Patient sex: M
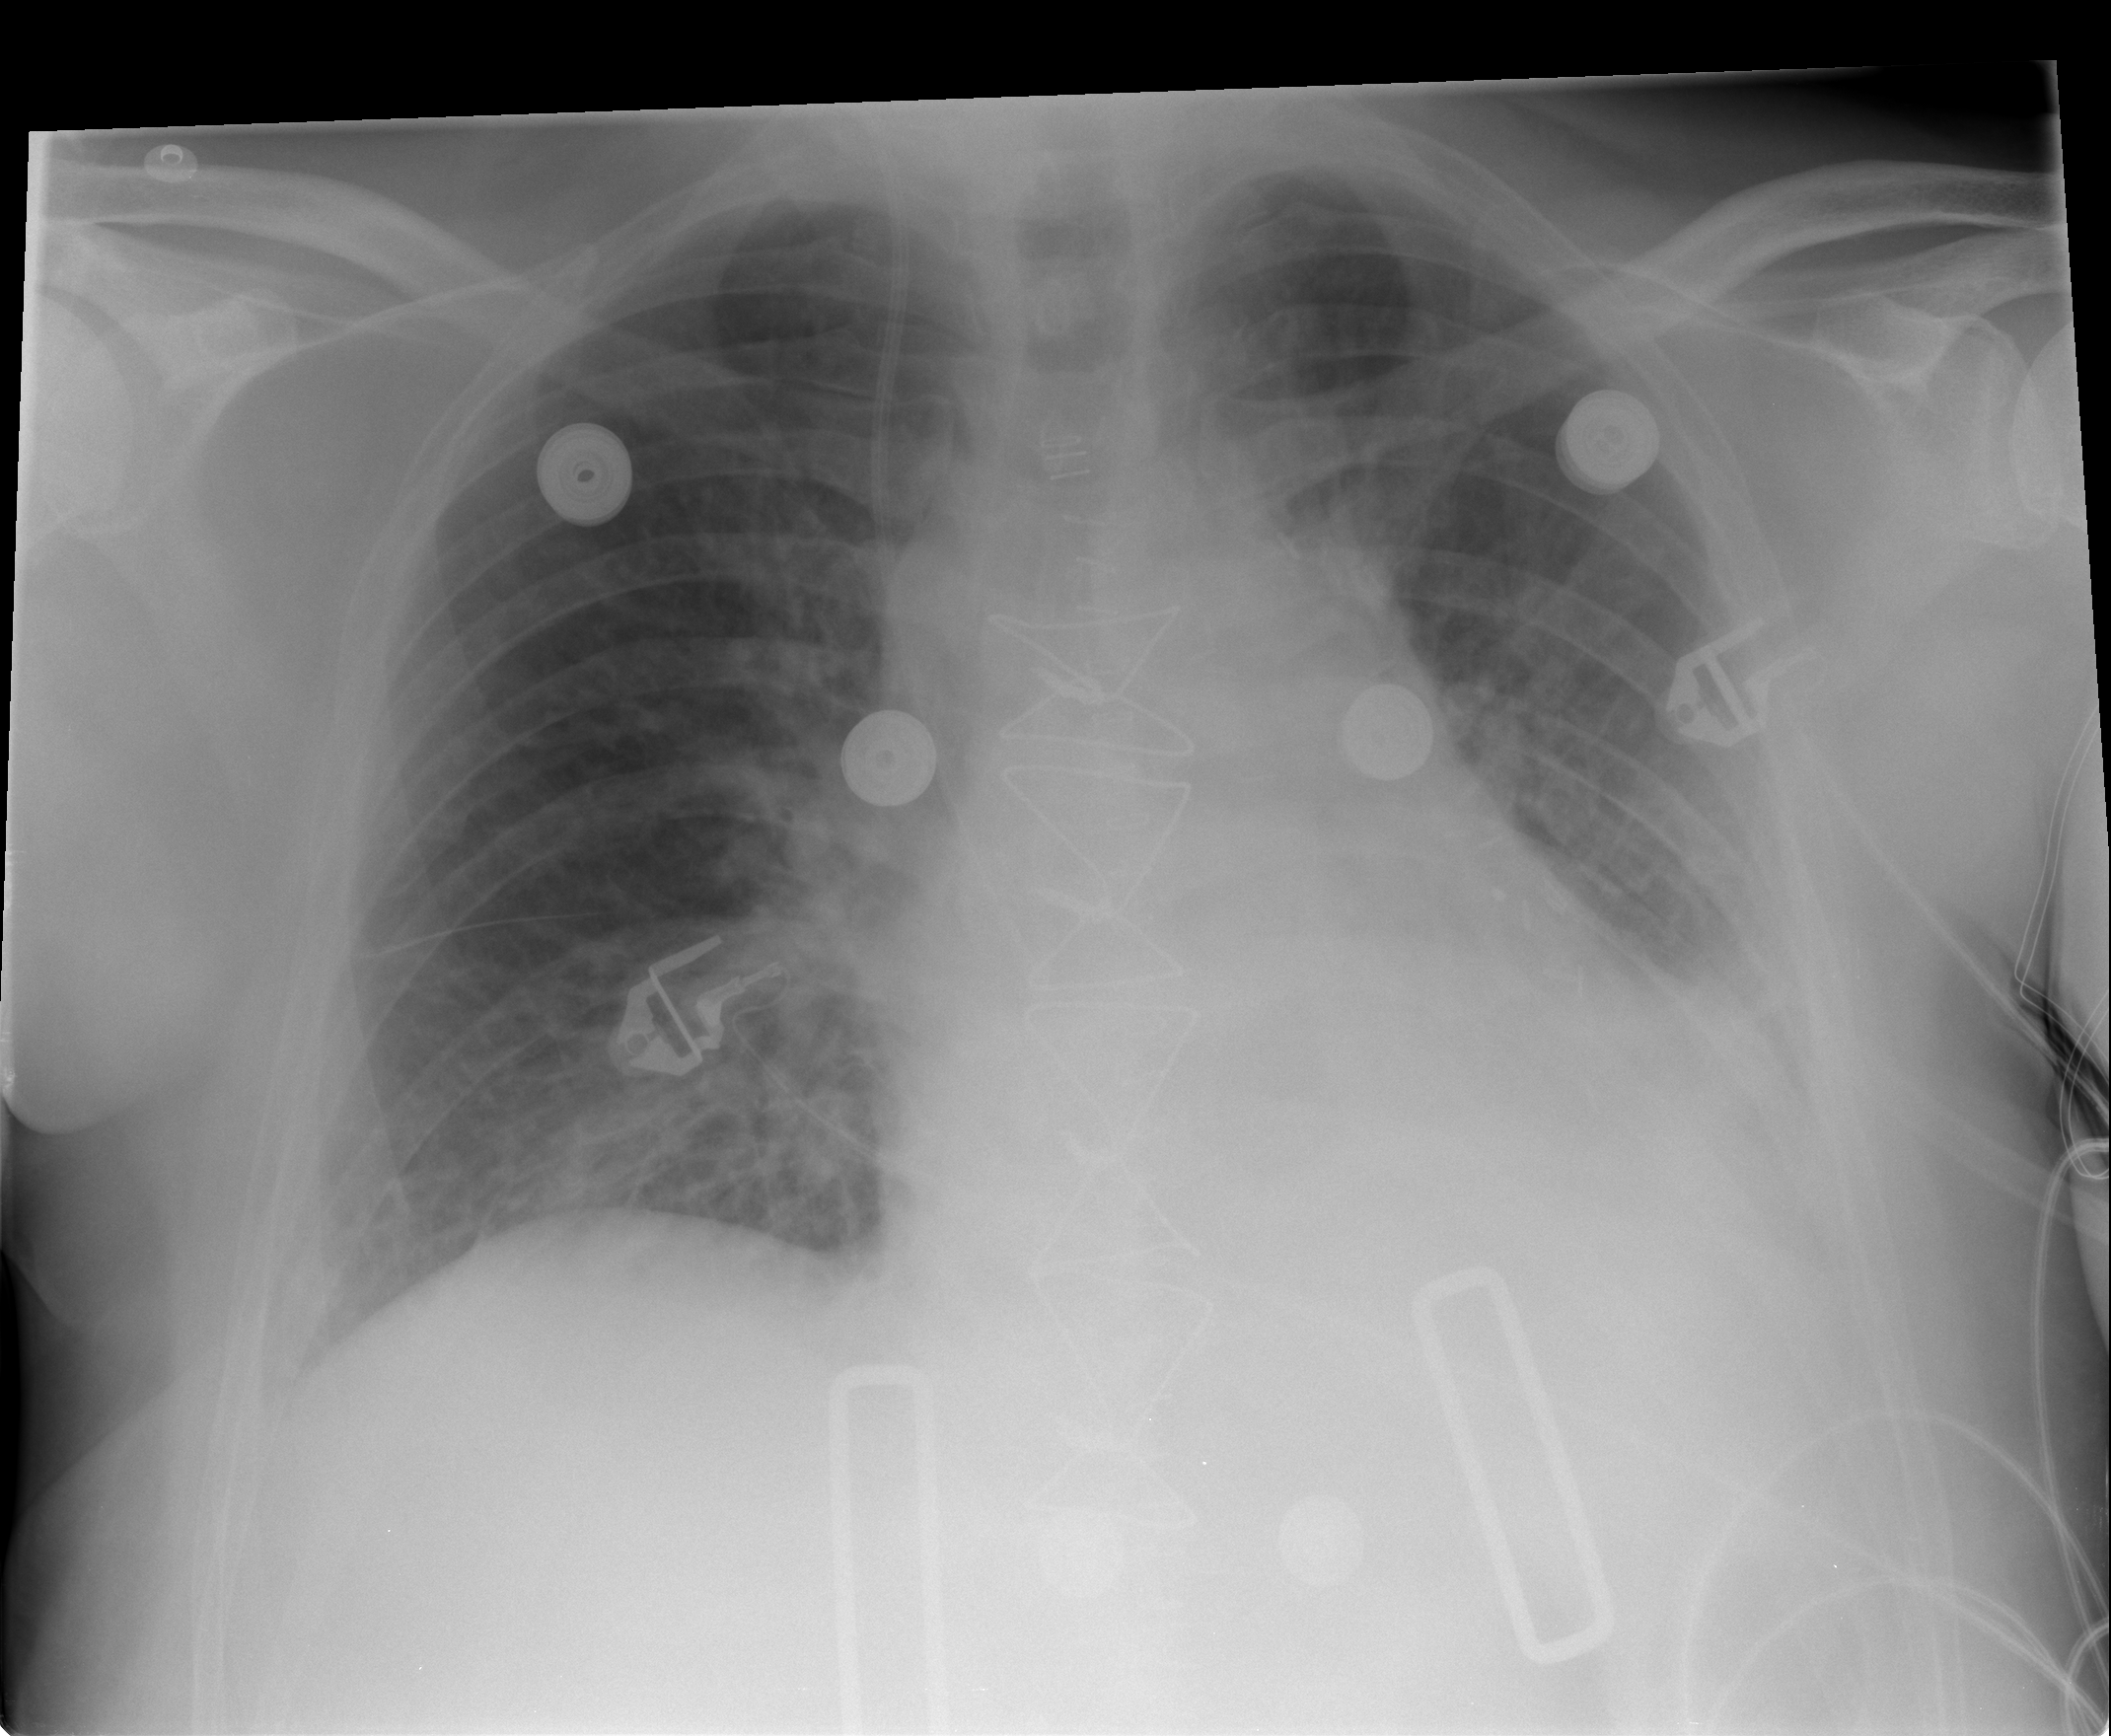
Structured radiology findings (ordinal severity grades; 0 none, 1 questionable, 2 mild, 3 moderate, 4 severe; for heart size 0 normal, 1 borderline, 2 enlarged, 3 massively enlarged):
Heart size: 1
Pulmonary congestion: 2
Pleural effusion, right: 0
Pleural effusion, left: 0
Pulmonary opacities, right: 1
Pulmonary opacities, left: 2
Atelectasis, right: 1
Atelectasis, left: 1